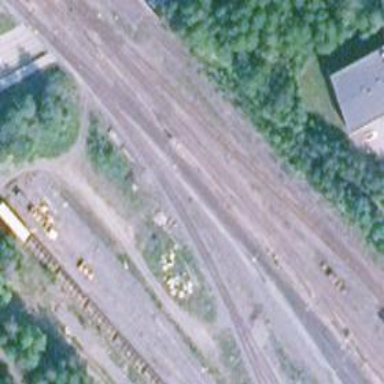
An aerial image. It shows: Rail yard with electrified contact lines for railway operations.